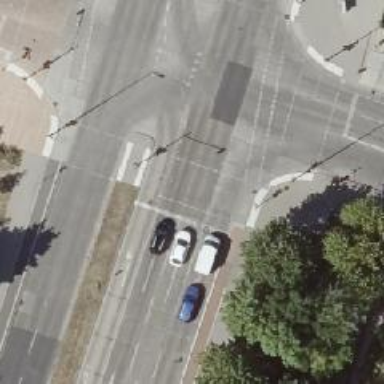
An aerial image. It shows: Road with traffic signals.